Question: I didn't find any explanation in the reference, but when I type 'impl' in IntelliJ IDEA, I get an error:

It seems that it's treated as a reserved word, but what's it for?
I tried putting many kinds of stuffs after 'impl' but I get the error every time.
Update: It's renamed to 'expect' after Kotlin 1.2.
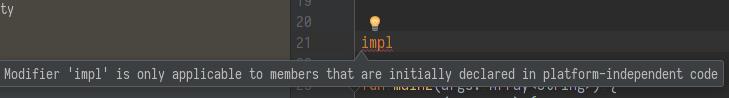
Answer: It's for future multiplatform project support, and it's the pair of the 'header' keyword which @hotkey explained in their comment <URL>, this specific topic starts at the 14:25 mark.
To sum it up briefly, the basic idea he presents is that you could have a common module shared between your platforms, in which there are some functions that are declared but not implemented, and are marked with the 'header' keyword. Then, for the different platforms (JVM, JS, etc) you could have separate modules that implement these functions in platform specific ways - these actual implementations are where the 'impl' keyword would be used.
<URL>
He says that this whole system is just an internal prototype for now, so this presentation is probably all the public info we have about it. I'd also be interested in more details about this mechanism though :)
---
Update: as of the <URL>, these keywords have been now replaced with 'expect' and 'actual'.